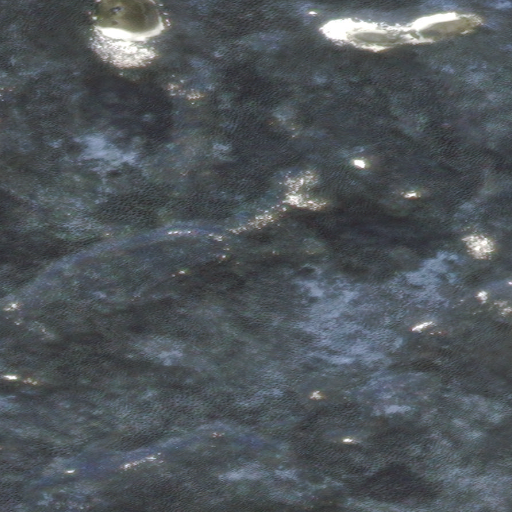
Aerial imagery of mountains in Alaska named Trap House Hills containing only unknown